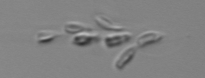
Label: Dinobryon